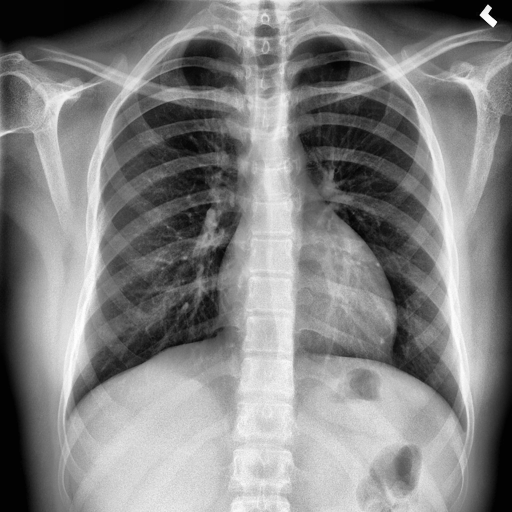
Finding: NORMAL